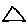
Label: triangle